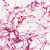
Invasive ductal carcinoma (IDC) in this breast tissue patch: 0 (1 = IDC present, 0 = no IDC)